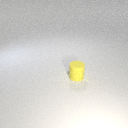
small yellow rubber cylinder